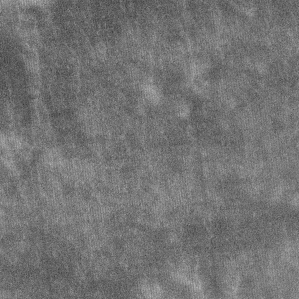
Label: frost